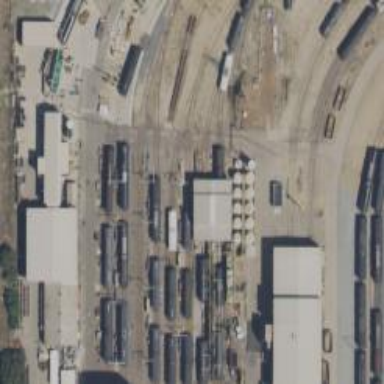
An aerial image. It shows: Railway yard.